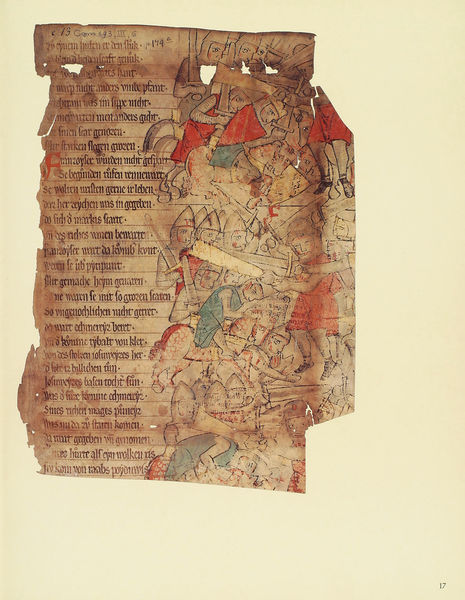
Titel: Willehalm - Handschrift
Künstler: Wolfram von Eschenbach
Standort: Herstellungsort: Quedlinburg (EU - D - Sachsen-Anhalt)
Institution: München, Bayerische Staatsbibliothek
Schlagwörter: blau, kampf, ausschnitt, rot, blatt, krone, farbig, schrift, schwer, vergilbt, krieg, schlacht, soldaten, fetzen, buch, seite, schwert, text, helm, ritter, rüstung, löcher, fragment, pergament, helme, mittelalter, zeilen, zeichnungen, schilde, buchmalerei, minuskel